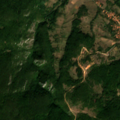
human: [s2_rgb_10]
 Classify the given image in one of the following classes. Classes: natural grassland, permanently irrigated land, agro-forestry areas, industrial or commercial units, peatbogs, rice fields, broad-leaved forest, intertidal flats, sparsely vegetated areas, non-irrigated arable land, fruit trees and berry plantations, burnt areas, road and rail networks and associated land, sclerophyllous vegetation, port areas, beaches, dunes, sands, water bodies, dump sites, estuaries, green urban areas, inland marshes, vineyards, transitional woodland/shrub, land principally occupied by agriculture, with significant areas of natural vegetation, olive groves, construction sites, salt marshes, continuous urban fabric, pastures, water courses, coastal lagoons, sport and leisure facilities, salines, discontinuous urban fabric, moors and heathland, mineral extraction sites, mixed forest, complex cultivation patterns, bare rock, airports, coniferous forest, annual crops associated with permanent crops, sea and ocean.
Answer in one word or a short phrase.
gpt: complex cultivation patterns, land principally occupied by agriculture, with significant areas of natural vegetation, broad-leaved forest